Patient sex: M
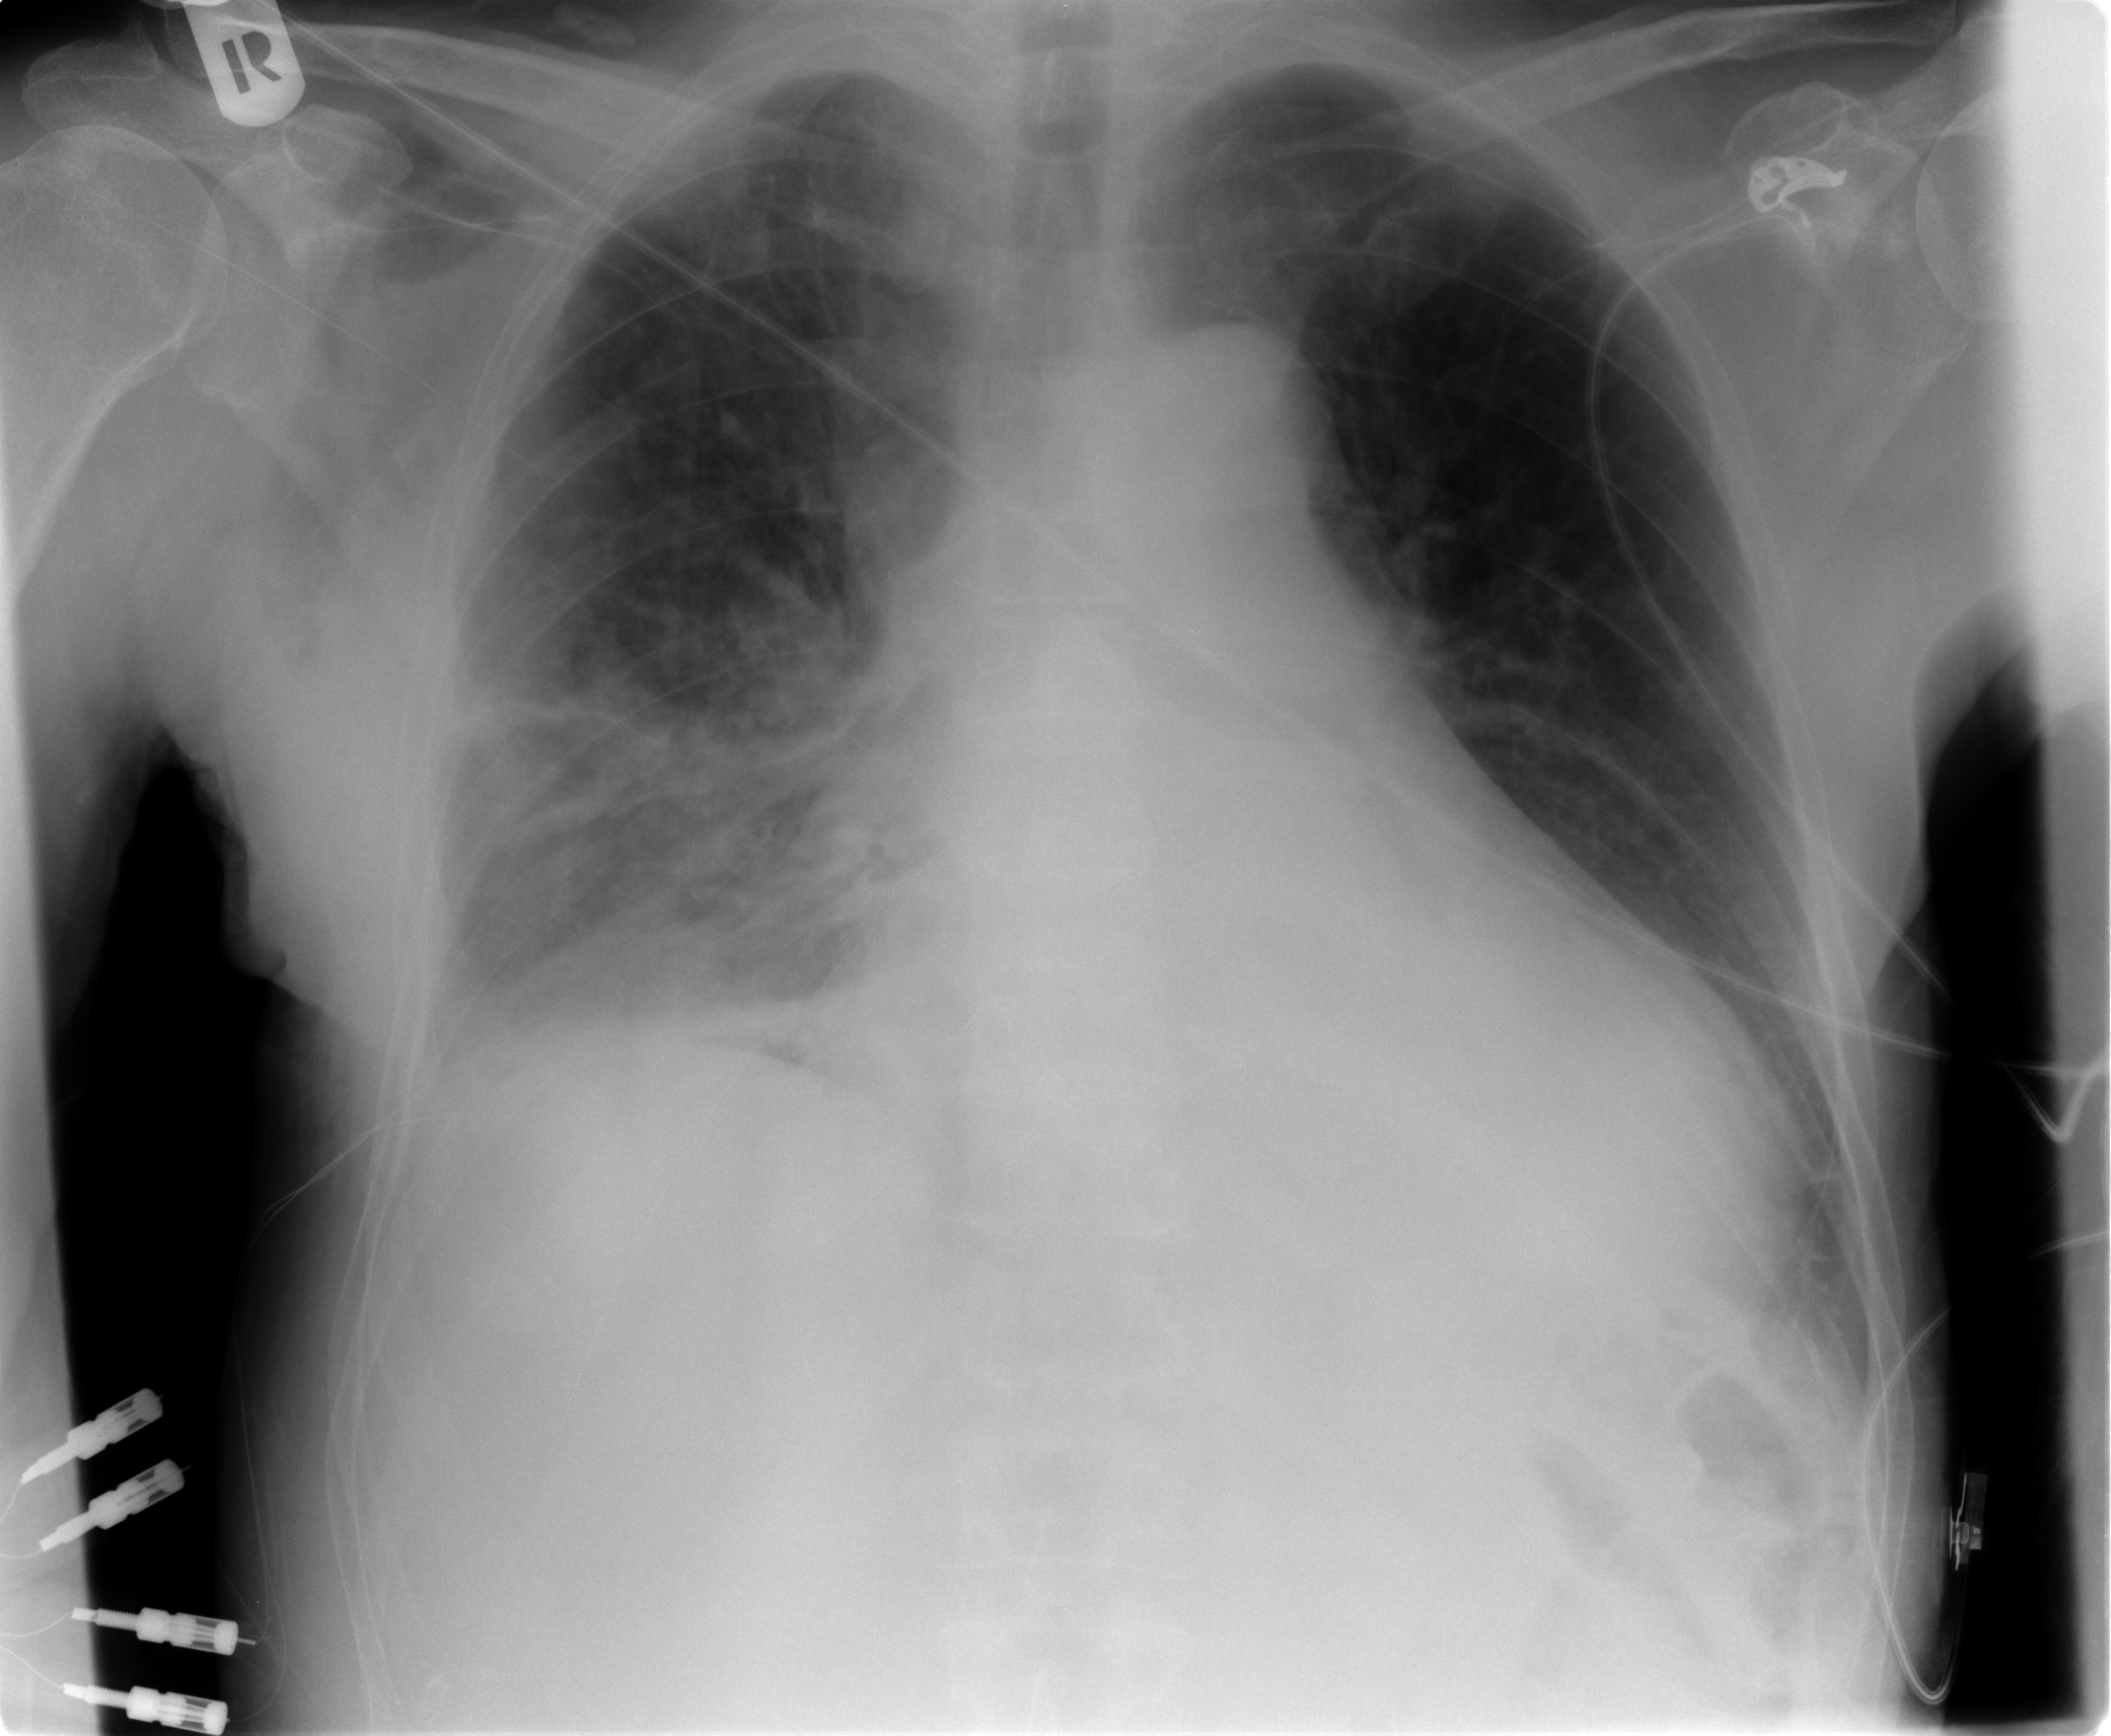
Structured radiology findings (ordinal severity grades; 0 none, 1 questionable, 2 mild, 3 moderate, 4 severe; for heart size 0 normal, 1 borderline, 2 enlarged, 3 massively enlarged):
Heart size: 2
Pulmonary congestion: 2
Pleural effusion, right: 3
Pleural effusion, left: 0
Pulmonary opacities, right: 3
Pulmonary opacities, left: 0
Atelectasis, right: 3
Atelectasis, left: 0